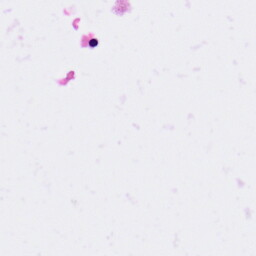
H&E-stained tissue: Pancreatic